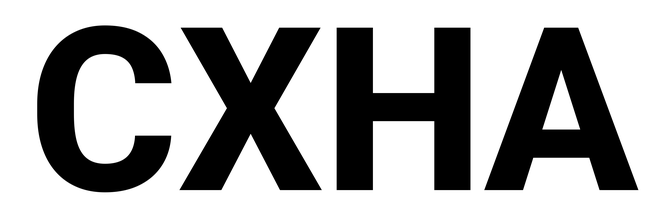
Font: Roboto_ExtraBold